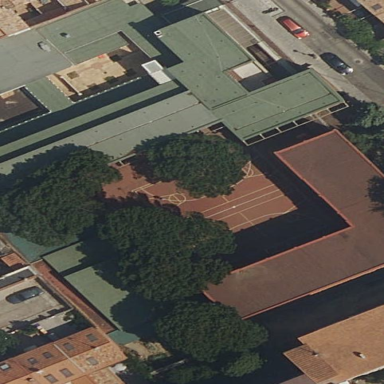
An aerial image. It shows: School.